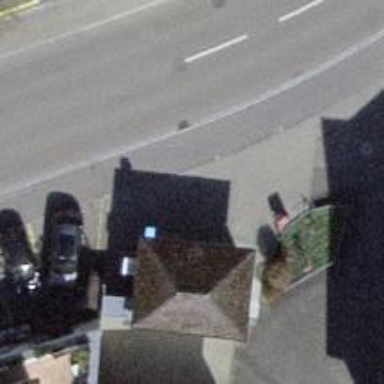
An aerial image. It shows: Kiosk shop.